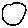
Label: circle